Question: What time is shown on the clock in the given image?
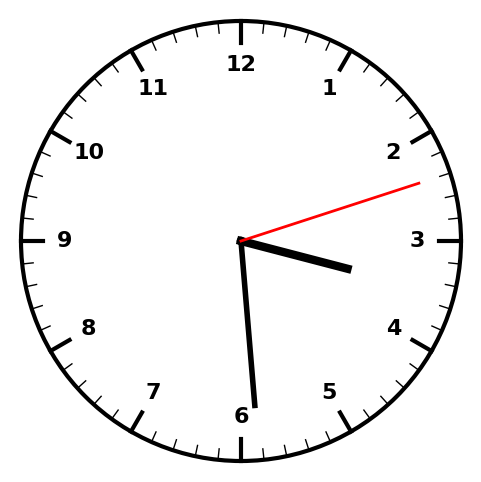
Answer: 03:29:12